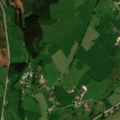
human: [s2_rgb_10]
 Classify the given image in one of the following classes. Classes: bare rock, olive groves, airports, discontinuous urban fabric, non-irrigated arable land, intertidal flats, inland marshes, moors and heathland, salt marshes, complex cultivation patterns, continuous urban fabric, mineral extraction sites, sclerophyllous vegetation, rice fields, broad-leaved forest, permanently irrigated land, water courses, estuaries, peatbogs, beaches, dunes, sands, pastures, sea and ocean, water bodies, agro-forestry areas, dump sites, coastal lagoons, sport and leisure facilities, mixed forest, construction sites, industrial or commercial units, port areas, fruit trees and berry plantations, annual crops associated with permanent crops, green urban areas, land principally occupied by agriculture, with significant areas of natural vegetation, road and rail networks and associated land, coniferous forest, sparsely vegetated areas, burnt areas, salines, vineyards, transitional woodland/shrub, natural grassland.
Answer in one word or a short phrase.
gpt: discontinuous urban fabric, pastures, complex cultivation patterns, coniferous forest, mixed forest